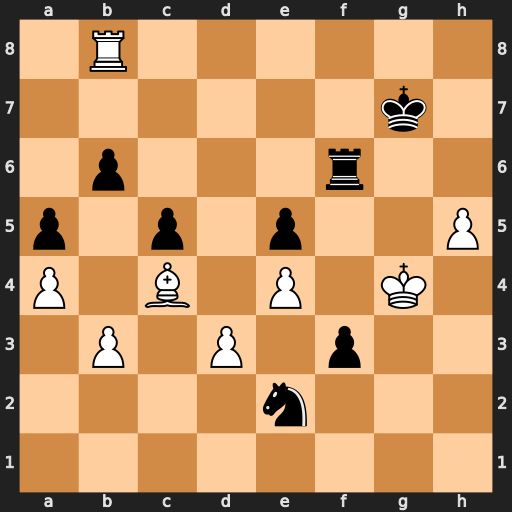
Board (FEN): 1R6/6k1/1p3r2/p1p1p2P/P1B1P1K1/1P1P1p2/4n3/8
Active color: w
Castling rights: -
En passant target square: -
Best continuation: Kg5 f2 h6+ Rxh6 Rb7+ Kf8 Rf7+